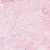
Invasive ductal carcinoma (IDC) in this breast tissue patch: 0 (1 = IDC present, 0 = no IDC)